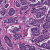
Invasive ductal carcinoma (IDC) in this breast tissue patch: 1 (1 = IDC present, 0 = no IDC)